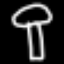
Label: mushroom